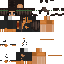
A female human skin with dark skin, wearing brown long hair dressed in a blue hoodie and black pants, featuring a closed mouth.